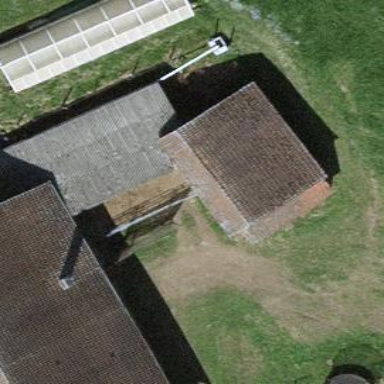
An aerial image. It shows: Farm building.